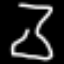
Label: hourglass